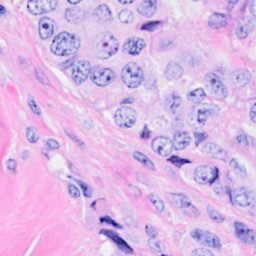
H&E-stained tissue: Breast